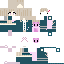
A female human skin with pale skin, wearing blonde long hair dressed in a blue hoodie and black pants, featuring a closed mouth.